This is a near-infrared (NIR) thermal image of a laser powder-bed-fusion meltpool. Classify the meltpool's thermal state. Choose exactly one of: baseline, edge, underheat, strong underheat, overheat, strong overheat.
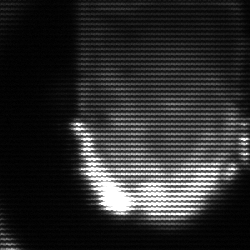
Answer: baseline